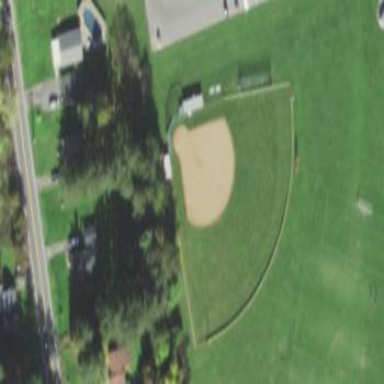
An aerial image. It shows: Baseball pitch for leisure and sports activities.